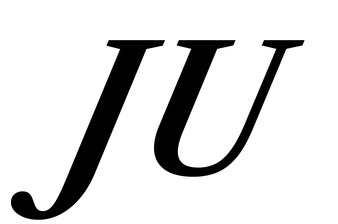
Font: LibreCaslonText-Italic_SemiBold_Italic